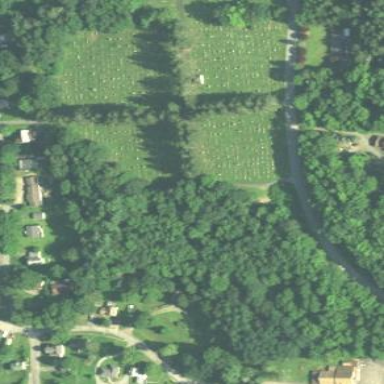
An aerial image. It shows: Cemetery.